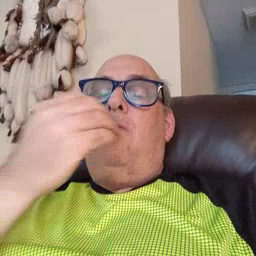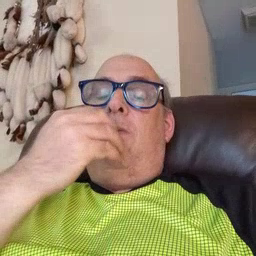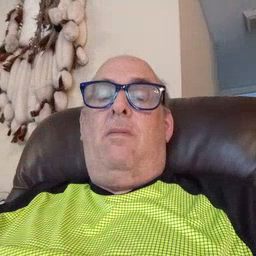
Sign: food